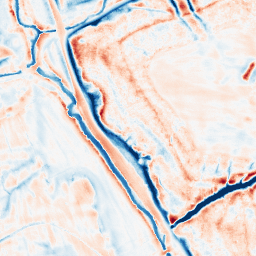
Category: edge_preserving
Decomposition family: bilateral
Decomposition parameters: d: 21
sigma_color: 100
sigma_space: 100
Upsampling method: lanczos
Upsampling parameters: scale: 4
Upsampling scale: 4